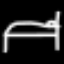
Label: bed